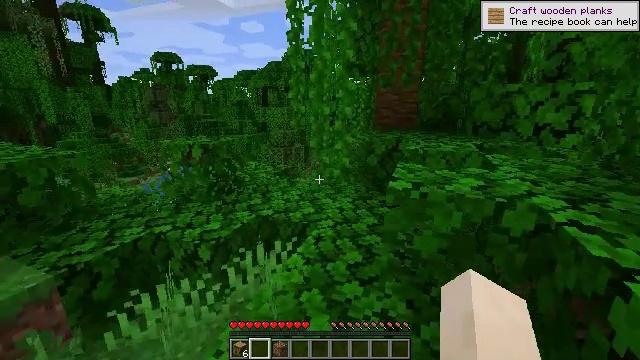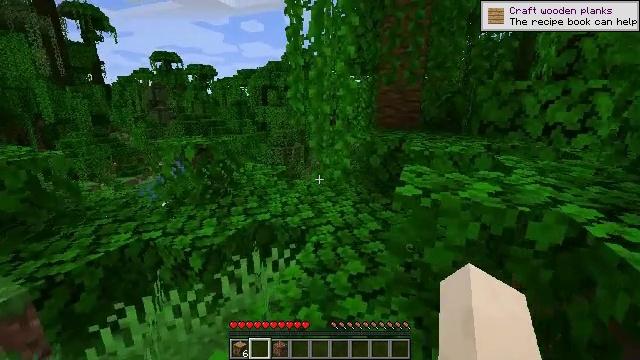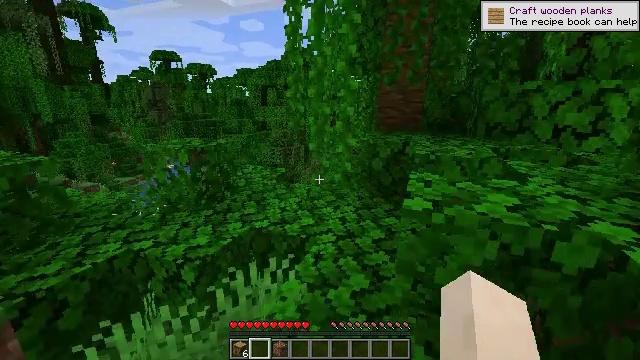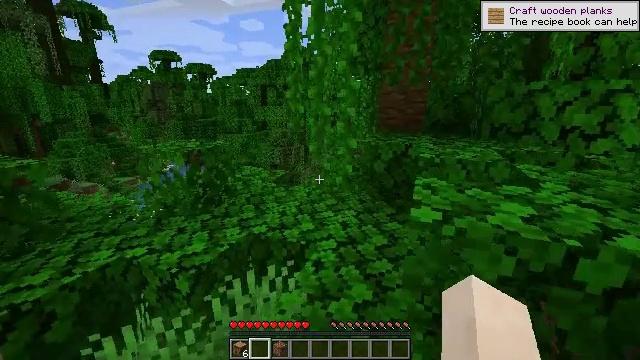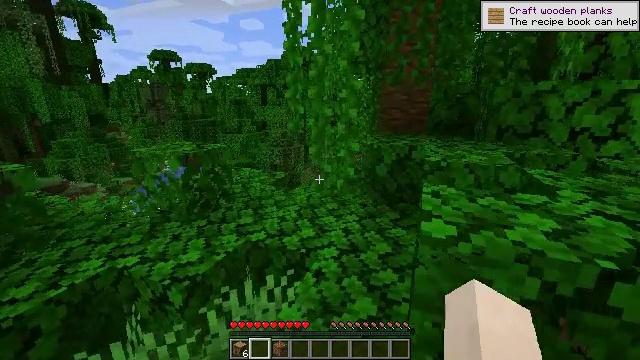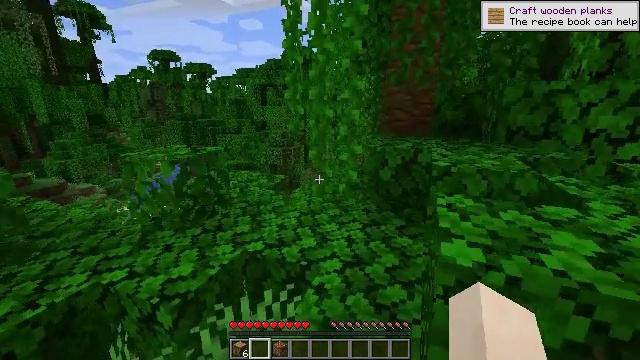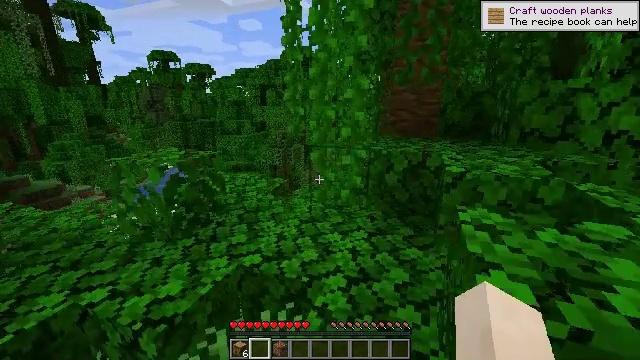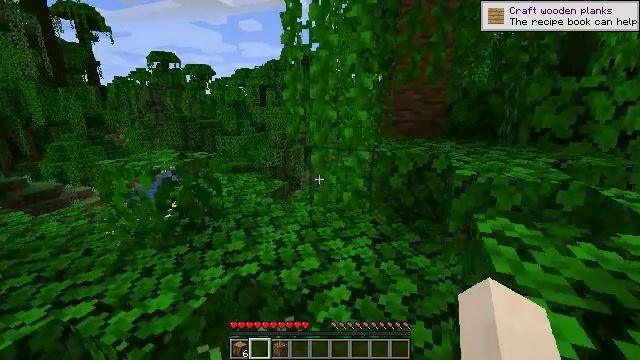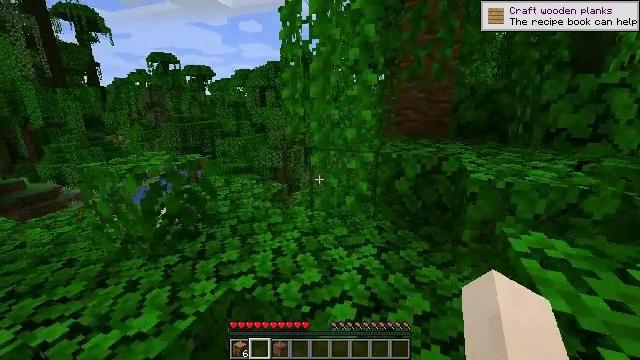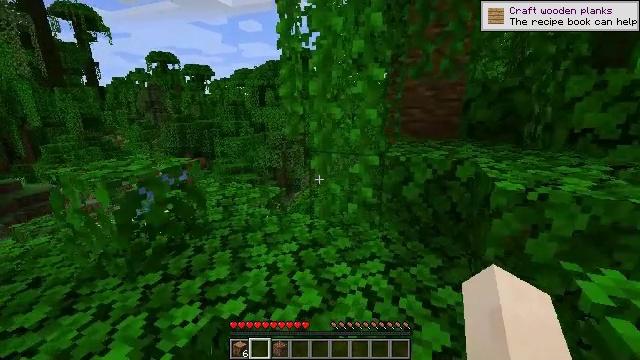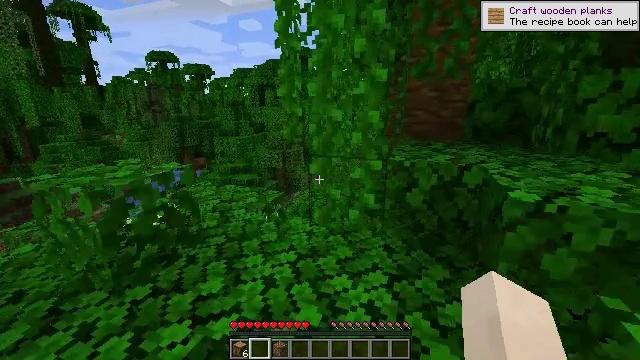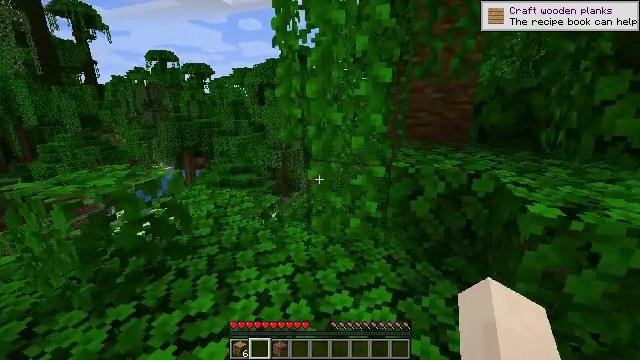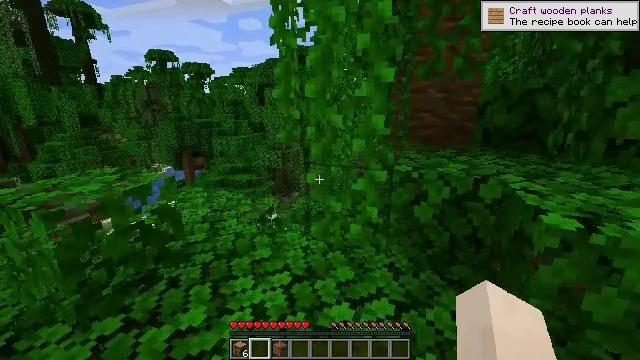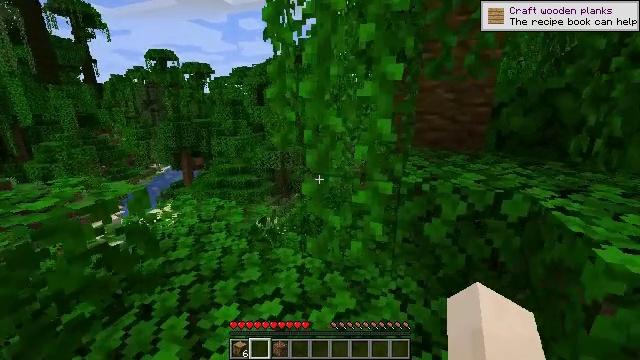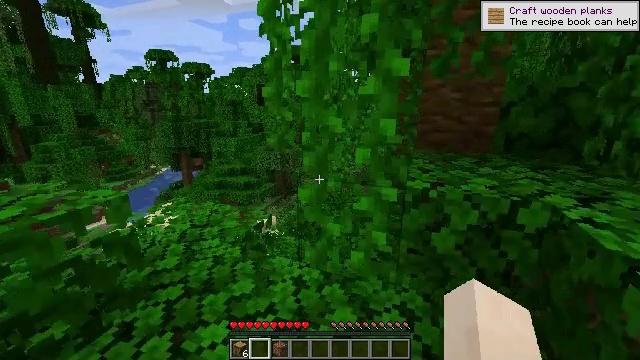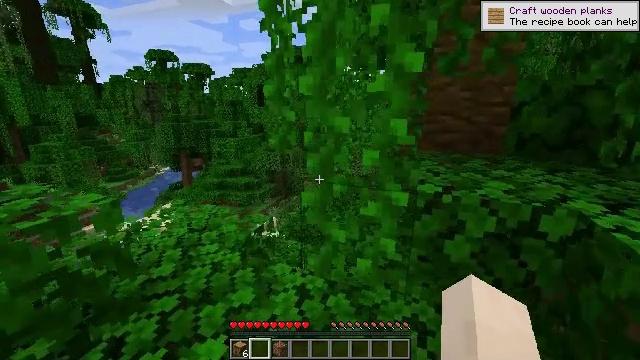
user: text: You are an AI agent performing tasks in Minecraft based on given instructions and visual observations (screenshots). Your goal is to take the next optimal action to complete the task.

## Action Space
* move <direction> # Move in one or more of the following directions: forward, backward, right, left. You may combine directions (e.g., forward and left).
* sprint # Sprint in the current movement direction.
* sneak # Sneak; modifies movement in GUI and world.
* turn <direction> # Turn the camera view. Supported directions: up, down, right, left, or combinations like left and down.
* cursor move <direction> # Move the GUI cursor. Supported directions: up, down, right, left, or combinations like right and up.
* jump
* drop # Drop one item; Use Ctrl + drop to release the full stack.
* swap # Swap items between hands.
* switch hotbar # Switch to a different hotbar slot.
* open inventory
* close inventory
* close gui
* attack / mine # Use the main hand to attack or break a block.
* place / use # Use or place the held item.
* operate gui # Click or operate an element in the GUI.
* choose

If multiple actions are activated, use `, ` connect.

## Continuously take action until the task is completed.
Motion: motion action
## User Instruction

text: Collect jungle leaves by breaking them.
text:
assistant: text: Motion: move forward
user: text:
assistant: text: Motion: move forward
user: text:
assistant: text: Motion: move forward
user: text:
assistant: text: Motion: move forward
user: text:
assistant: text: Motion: move forward
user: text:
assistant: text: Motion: move forward
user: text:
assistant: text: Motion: move forward
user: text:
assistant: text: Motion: move forward
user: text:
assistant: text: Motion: move forward
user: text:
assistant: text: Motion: move forward
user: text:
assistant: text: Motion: move forward
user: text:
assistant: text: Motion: move forward
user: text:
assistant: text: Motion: move forward
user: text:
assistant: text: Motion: move forward
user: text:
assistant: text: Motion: move forward and move left
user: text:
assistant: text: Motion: move forward and move left
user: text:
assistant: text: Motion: move forward and move left
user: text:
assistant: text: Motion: move forward and move left
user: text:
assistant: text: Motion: move forward
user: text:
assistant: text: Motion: move forward and move left
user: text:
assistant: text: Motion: move forward and move left
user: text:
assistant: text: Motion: move forward and move left
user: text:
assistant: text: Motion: move forward and move left
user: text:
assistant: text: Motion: move forward
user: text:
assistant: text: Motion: move forward
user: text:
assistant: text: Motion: move forward
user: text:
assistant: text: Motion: no_op
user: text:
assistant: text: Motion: no_op
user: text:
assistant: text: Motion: no_op
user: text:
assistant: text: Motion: no_op